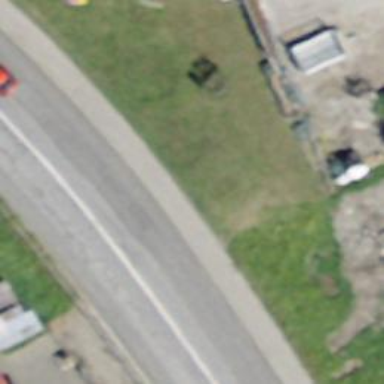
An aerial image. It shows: Secondary road with asphalt surface.